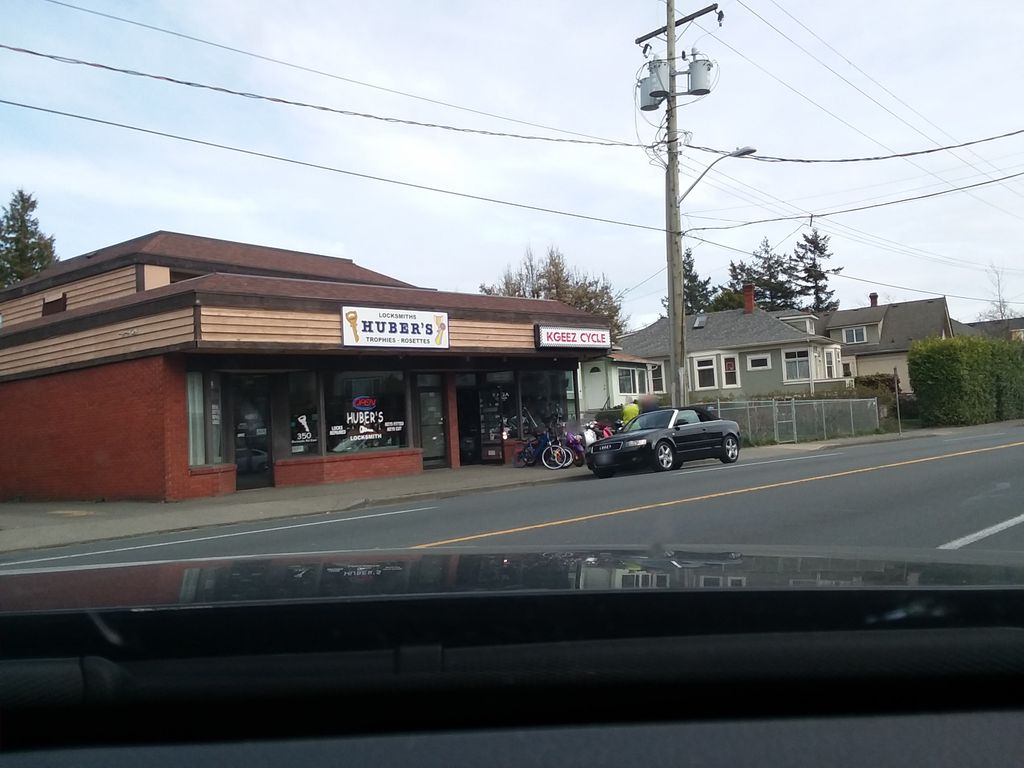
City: victoria